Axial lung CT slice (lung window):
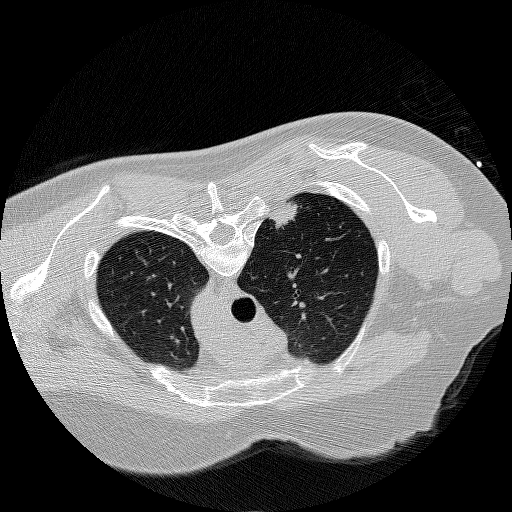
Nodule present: yes
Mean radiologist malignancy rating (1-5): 5